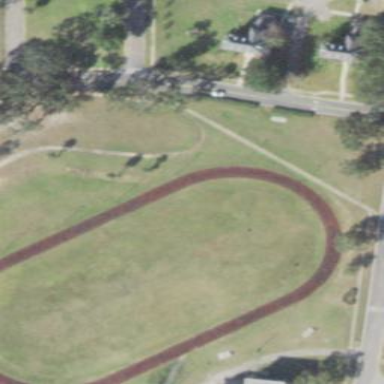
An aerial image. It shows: Track in leisure land.